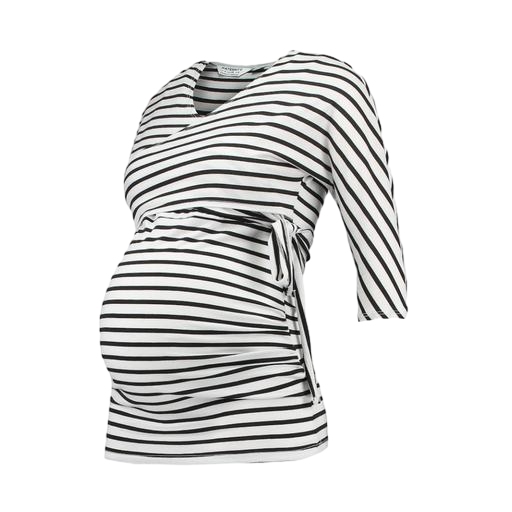
white diane maternity top, faux wrap maternity top, blue stripe maternity top, white background